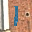
Label: 1